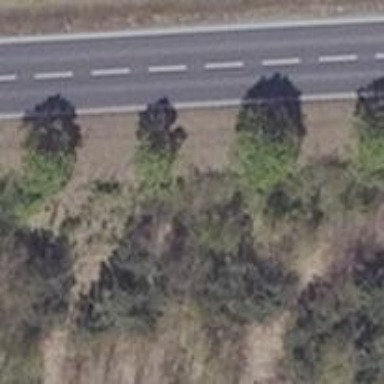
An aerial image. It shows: Row of deciduous broadleaved trees.